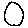
Label: circle